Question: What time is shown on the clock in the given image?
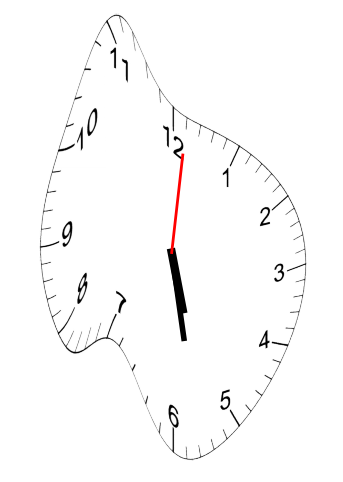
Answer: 05:28:01